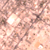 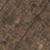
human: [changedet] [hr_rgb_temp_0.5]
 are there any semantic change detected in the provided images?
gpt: Nothing has changed in this area.